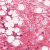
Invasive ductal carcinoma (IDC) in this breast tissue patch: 0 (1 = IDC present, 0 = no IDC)